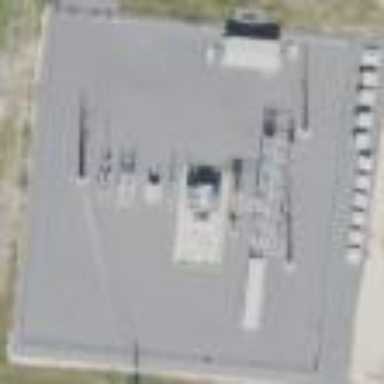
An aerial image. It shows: Distribution level power substation.